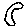
Label: moon